RGB frame:
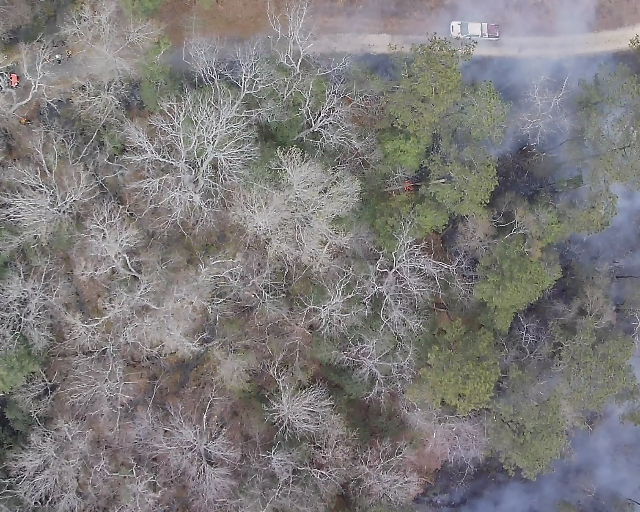
Thermal frame:
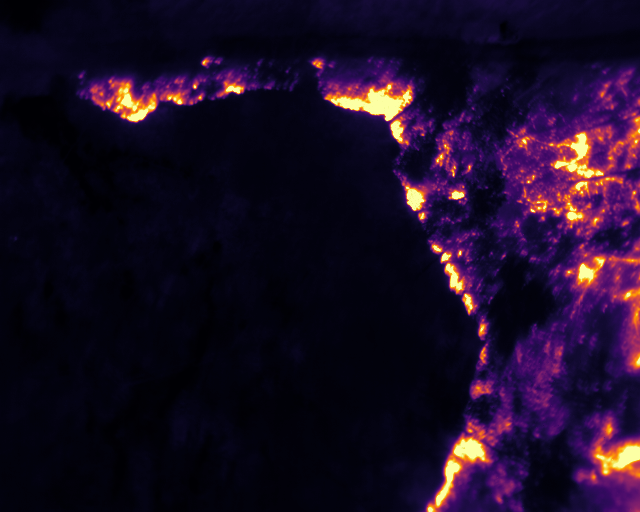
Captured: 2026-02-26 03:07:49
Pixels at or above 80 °C: 23458 (fraction of frame: 0.07159)